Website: lowes
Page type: address-validator
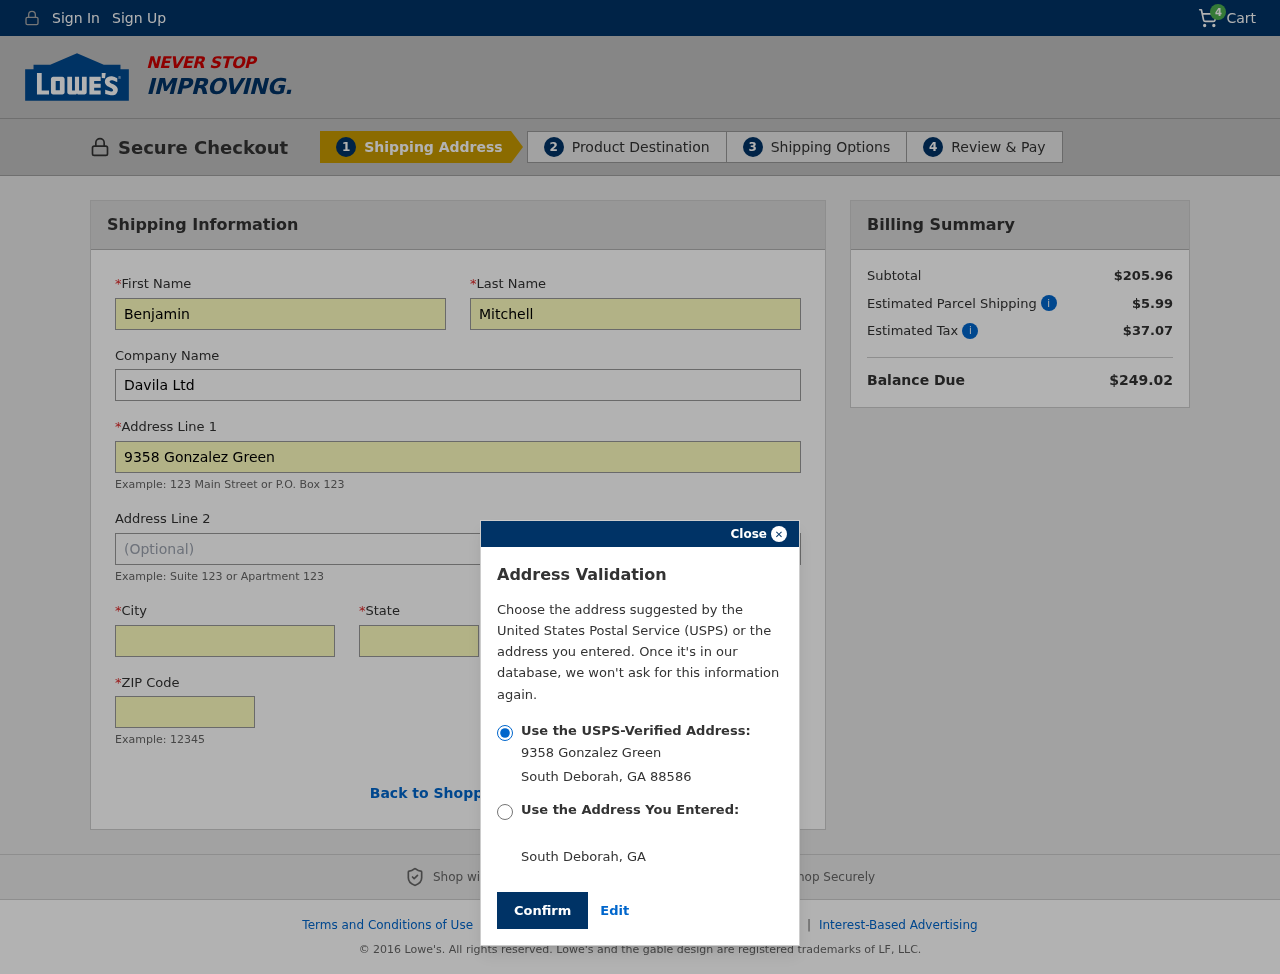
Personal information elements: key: PII_CITY
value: South Deborah
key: PII_COMPANY
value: Davila Ltd
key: PII_FIRSTNAME
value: Benjamin
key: PII_LASTNAME
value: Mitchell
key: PII_POSTCODE
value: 88586
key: PII_STATE
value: Georgia
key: PII_STATE_ABBR
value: GA
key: PII_STREET
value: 9358 Gonzalez Green
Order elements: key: ORDER_NUM_ITEMS
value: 4
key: ORDER_SUBTOTAL
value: $205.96
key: ORDER_SHIPPING_COST
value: $5.99
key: ORDER_TAX
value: $37.07
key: ORDER_TOTAL
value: $249.02